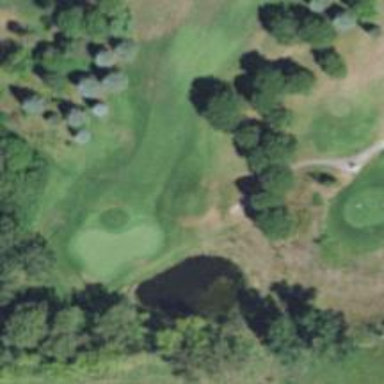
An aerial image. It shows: Golf hole.